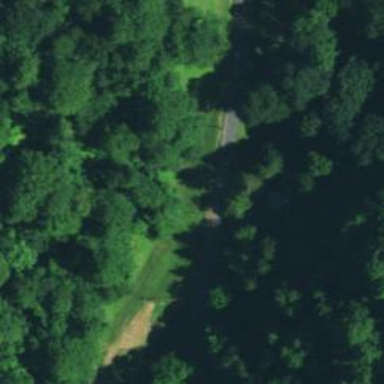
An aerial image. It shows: Culvert tunnel passing through brook.